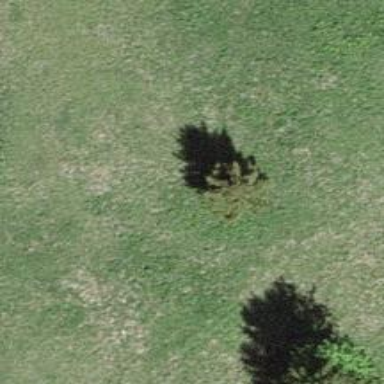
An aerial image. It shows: Single tag "natural: tree."